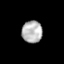
Tissue: skin
Cell type: Epithelial cells
Senescence score: 0.2696
Nuclear area (px): 439
Mean DAPI intensity: 181.672